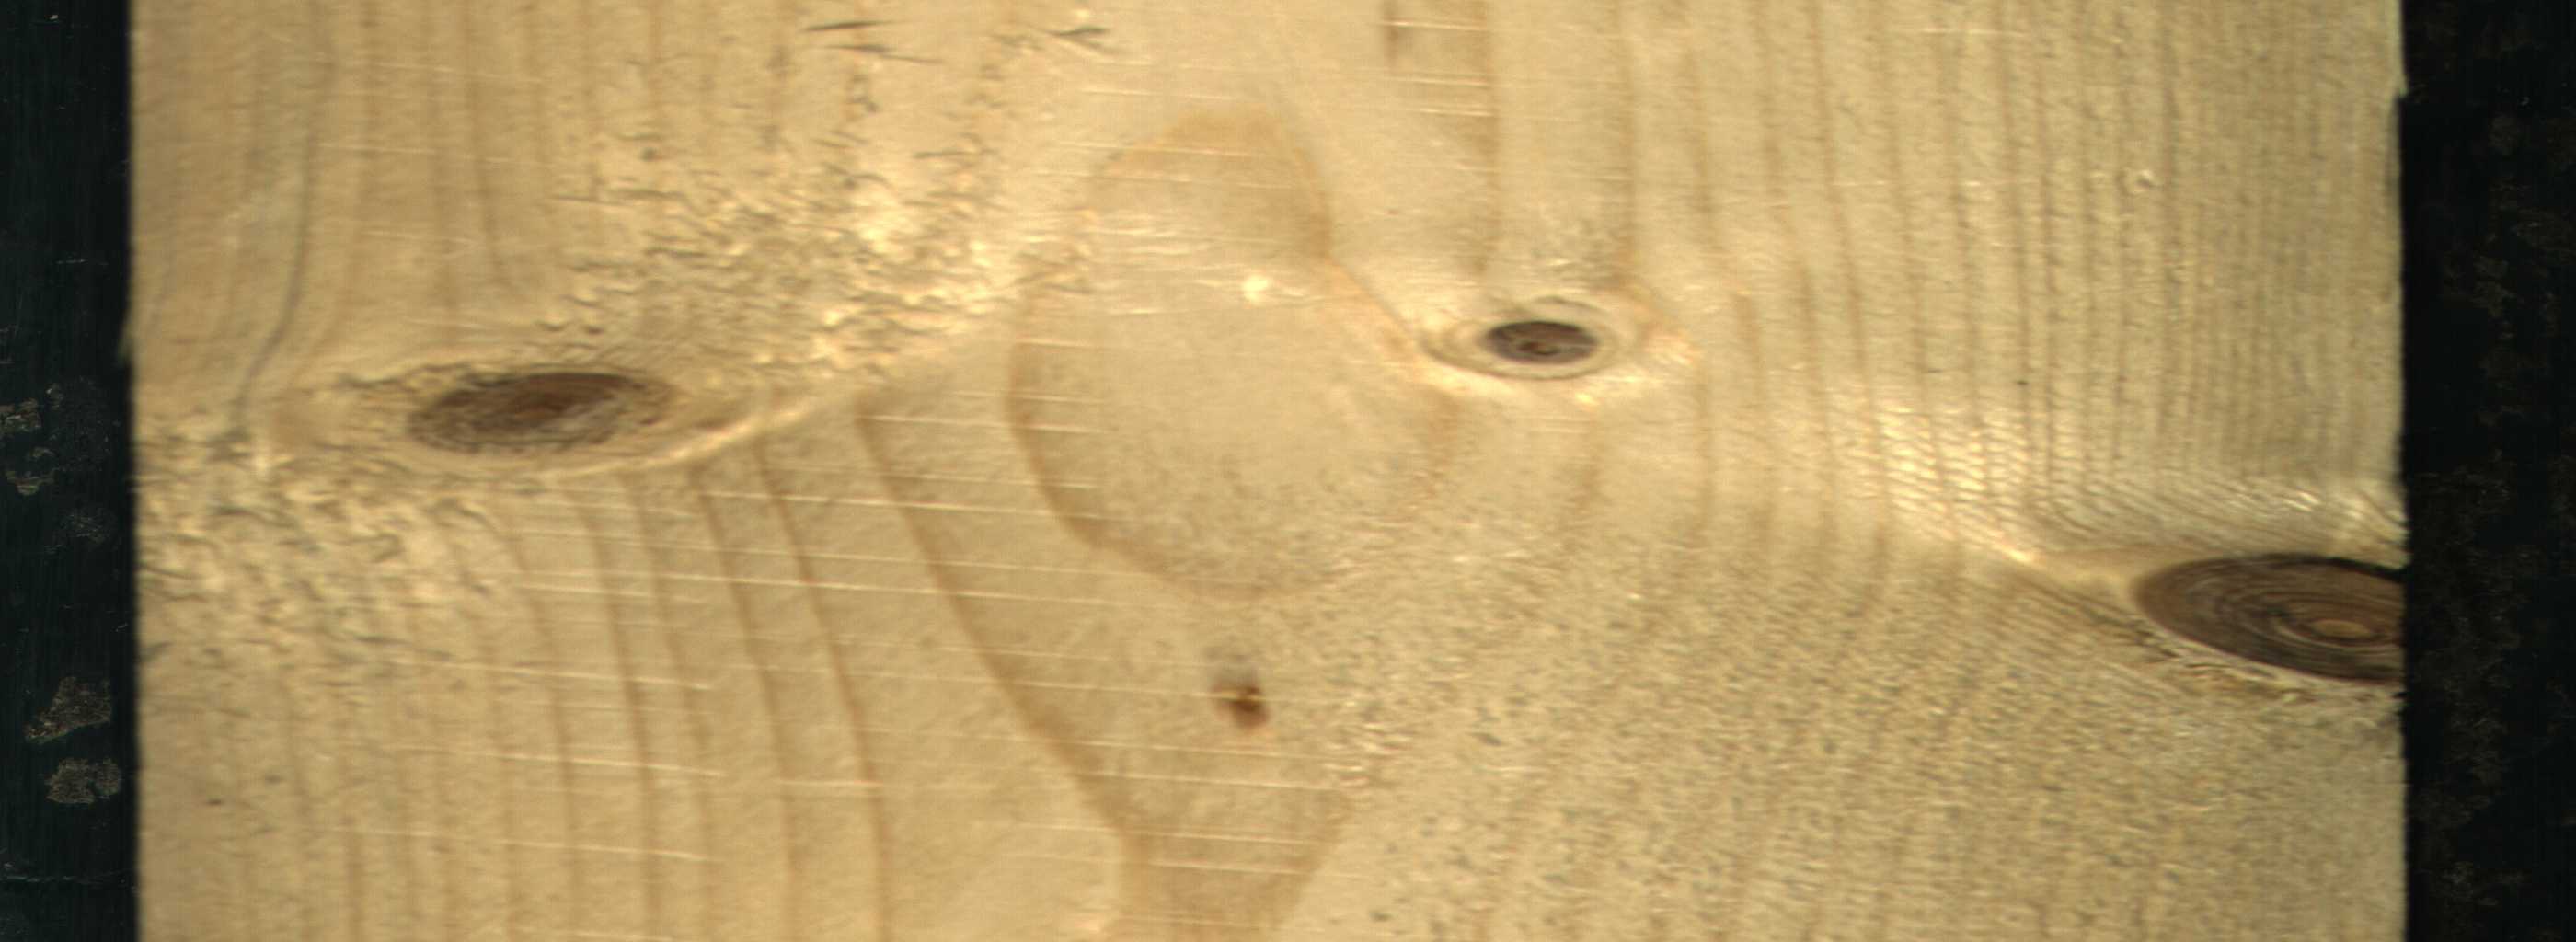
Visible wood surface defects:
resin
Dead_Knot
Live_Knot
Live_Knot